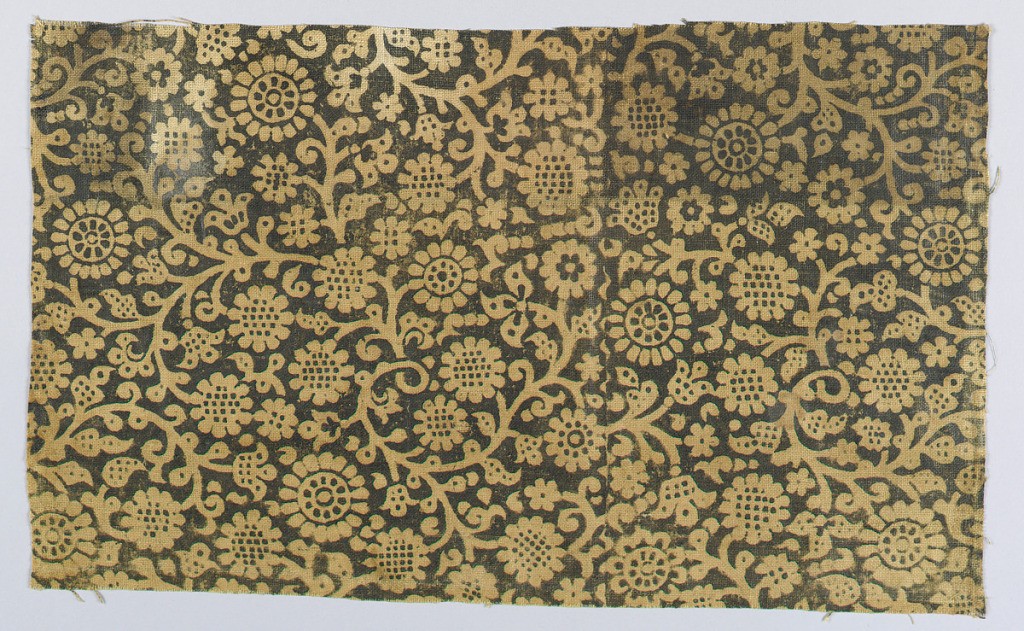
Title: Fragment
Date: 18th century
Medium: linen Technique: block printed on plain weave
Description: Fragment of heavy hand-woven linen in a dark cream color block printed in black. Design is mostly reserved in background color with details in black. Curving vine and stylized flowers forming an allover pattern. Block mark shows across center of piece.